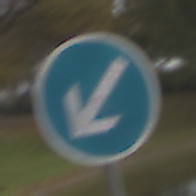
Verkehrszeichen: VorgeschriebeneVorbeifahrtLinks
Umgebung: Outdoor, Nature
Tageszeit: MorningAfternoon
Wetter: Overcast
Licht: Natural
Jahreszeit: Autumn
Kontrast: LowContrast